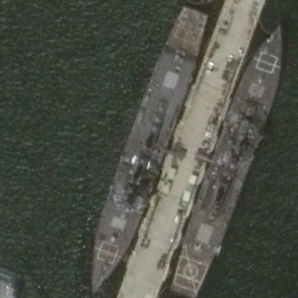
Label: destroyer